Field crop: maize
Growth stage: 2
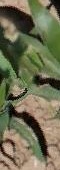
Species: maize